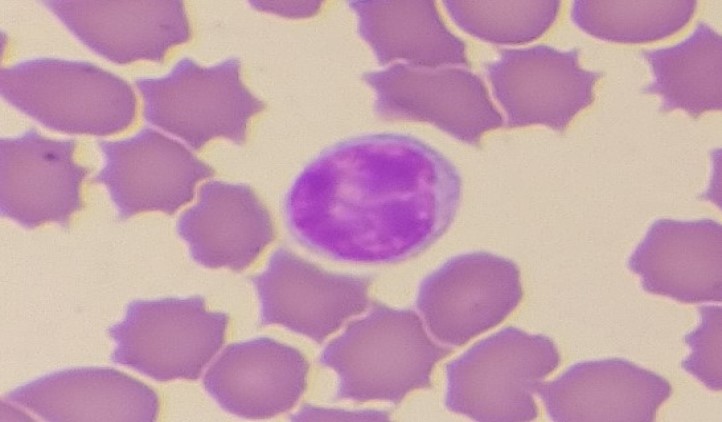
White blood cell type: Lymphocyte